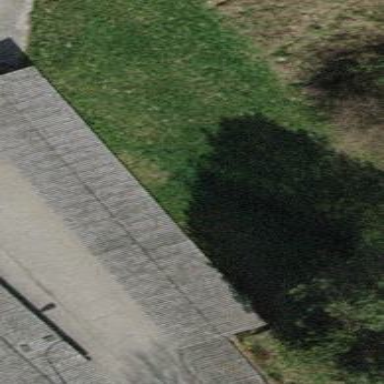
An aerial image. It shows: Carport.